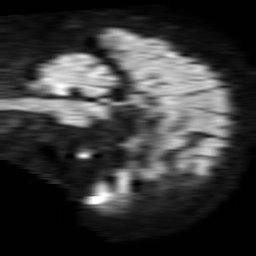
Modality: TRACE
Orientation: sagittal
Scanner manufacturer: philips
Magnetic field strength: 1.5 T
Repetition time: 3.403 s
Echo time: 0.06922 s